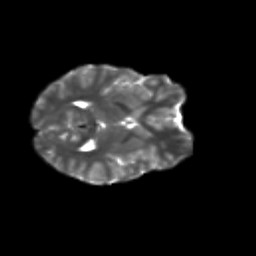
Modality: T2w
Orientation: axial
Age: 10
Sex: female
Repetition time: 9.4 s
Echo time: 0.089 s